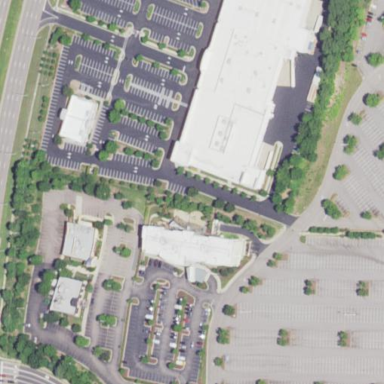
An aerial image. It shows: Retail building.